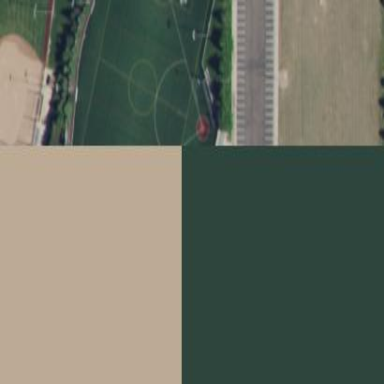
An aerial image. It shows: Soccer pitch for outdoor sports and leisure activities.